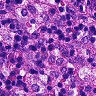
Metastatic tissue present: no